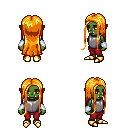
a pixel art fantasy rpg character, female body template, orc, green skin, steel chest armor, red pants, light blonde extra-long hairstyle, white cloth bracers, gold boots, four views (front, back, left, right), 2x2 character sprite sheet, small pixel art, hard edges, no anti-aliasing